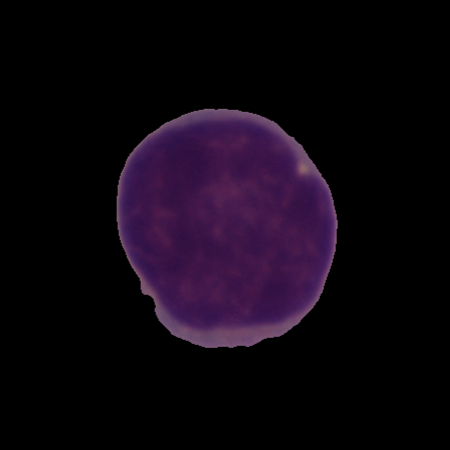
Label: cancer